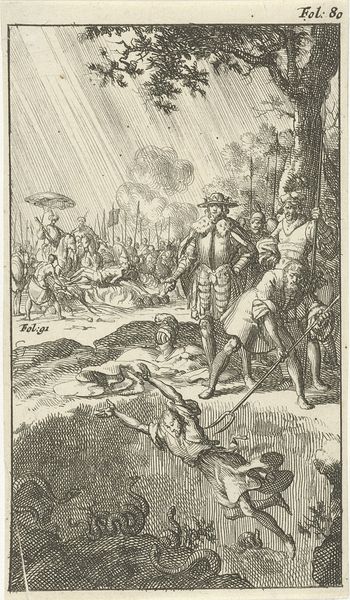
Titel: Regner, koning der Denen, gevangen genomen en in een kuil met adders geworpen
Künstler: Jan Luyken
Standort: Amsterdam
Institution: Rijksmuseum
Schlagwörter: baum, kampf, mann, landschaft, menschen, licht, männer, zeichnung, schirm, tiere, pferde, zuschauer, gewalt, krieg, lanze, soldaten, regen, druck, stich, waffen, strafe, heer, rüstung, hölle, schlangen, lanzen, stürzen, mistgabel, schlangengrube